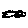
Label: cloud